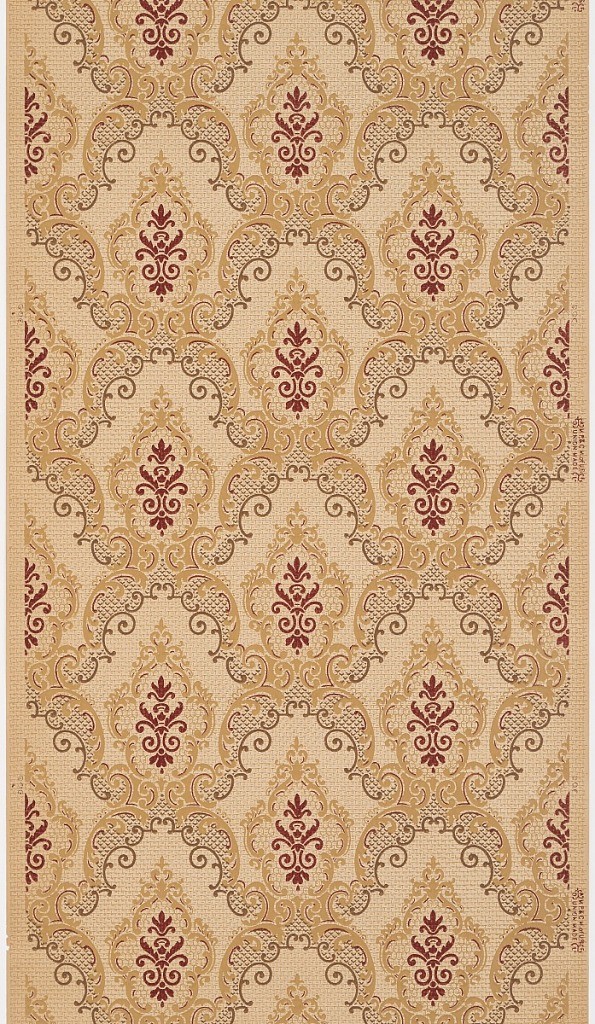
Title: Sidewall
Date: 1905–1915
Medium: Machine-printed paper
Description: On light yellow ground, scroll-like treillage containing anthemions or medallions. Printed in red, gold, brown on tan ground with petite ashlar block or basket-weave pattern..